Interaction volume radius: 10 \u00c5
Interaction volume height: 20 \u00c5
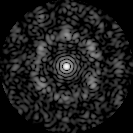
Disorder parameter: 0.7149